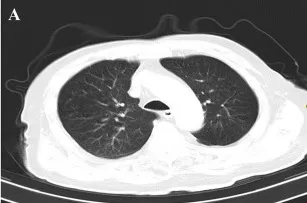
(A, B) Examination of chest CT.
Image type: radiology (ct)